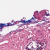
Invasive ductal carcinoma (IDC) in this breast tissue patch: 0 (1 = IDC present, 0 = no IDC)